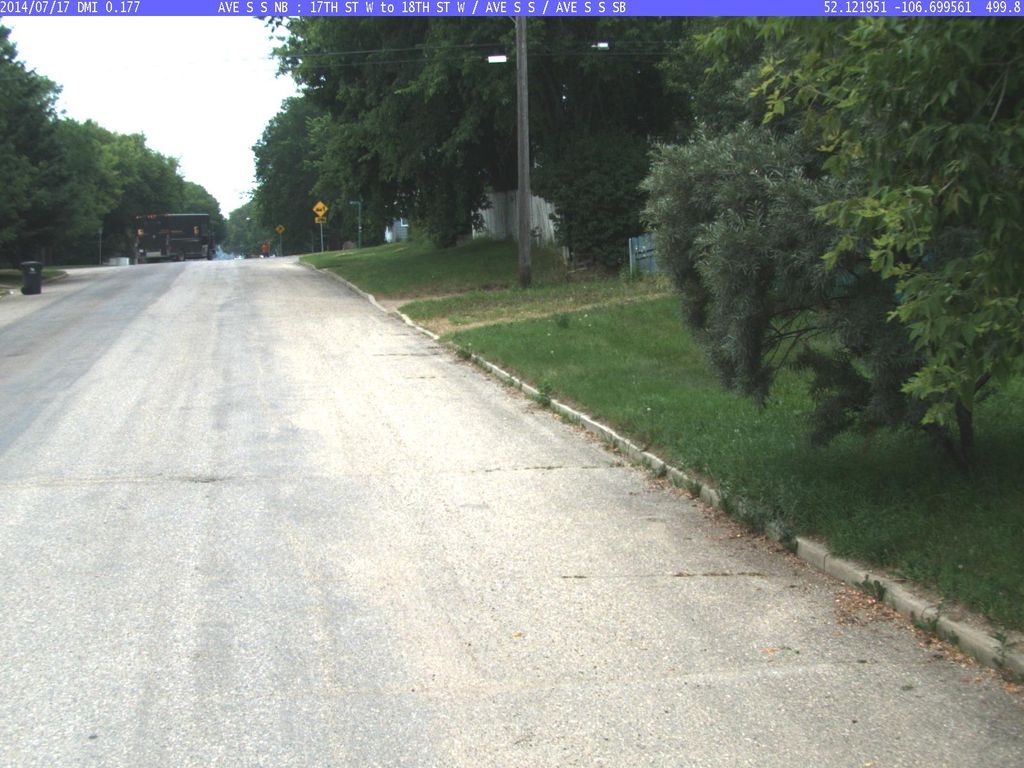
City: saskatoon